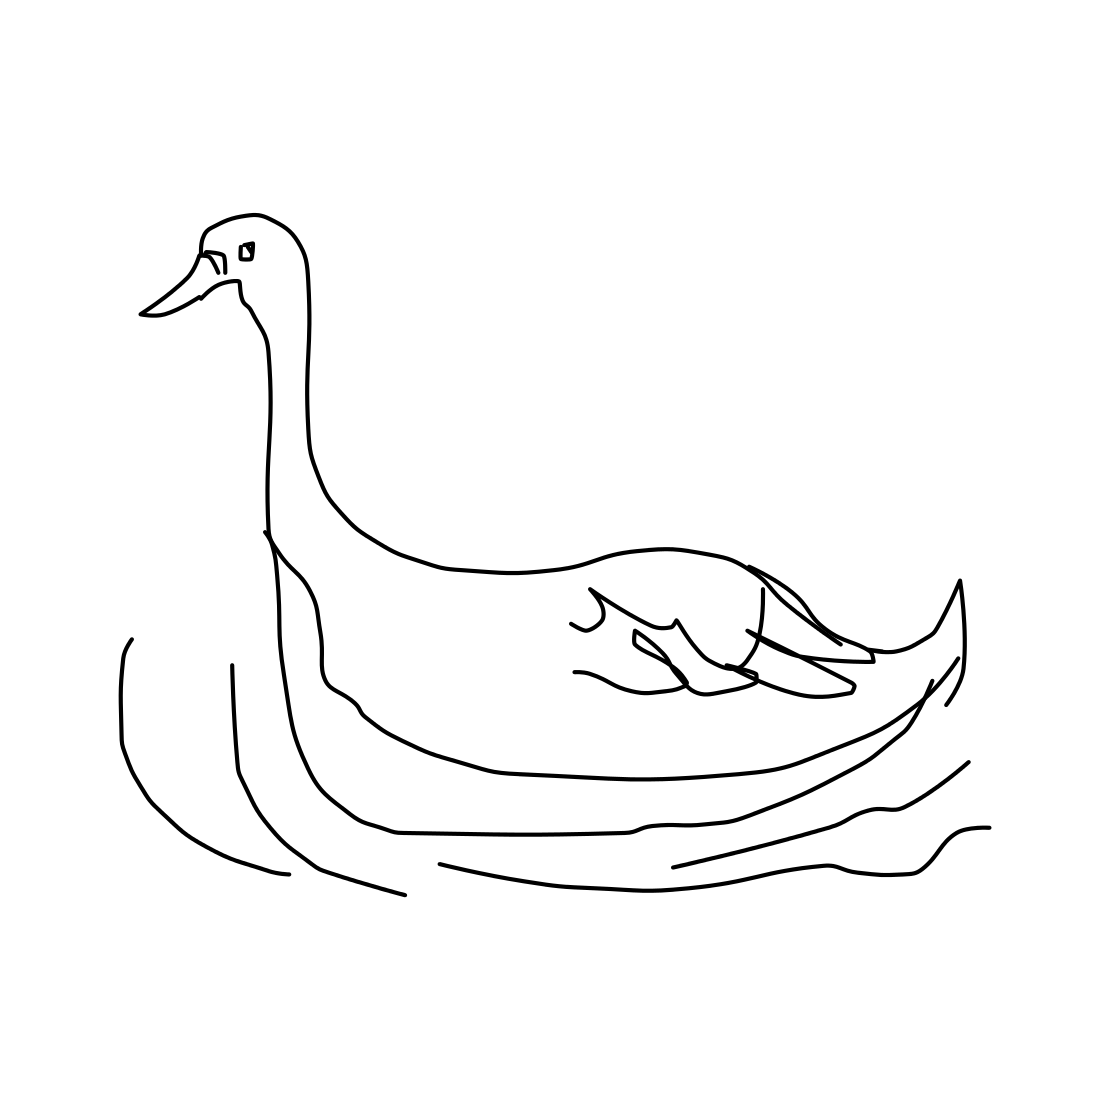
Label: swan